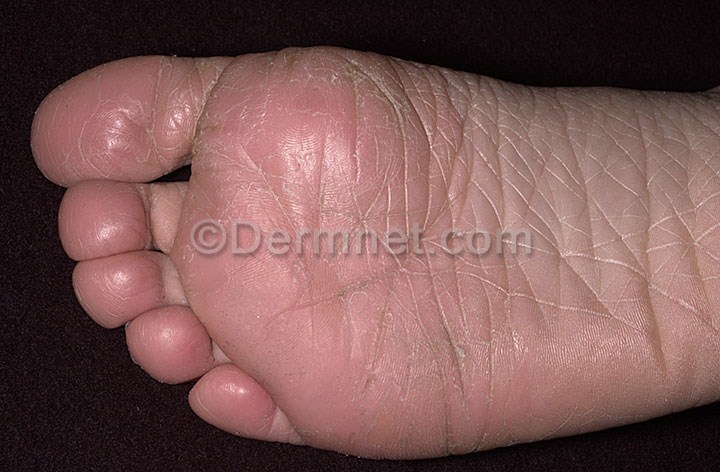
Disease: Eczema Photos